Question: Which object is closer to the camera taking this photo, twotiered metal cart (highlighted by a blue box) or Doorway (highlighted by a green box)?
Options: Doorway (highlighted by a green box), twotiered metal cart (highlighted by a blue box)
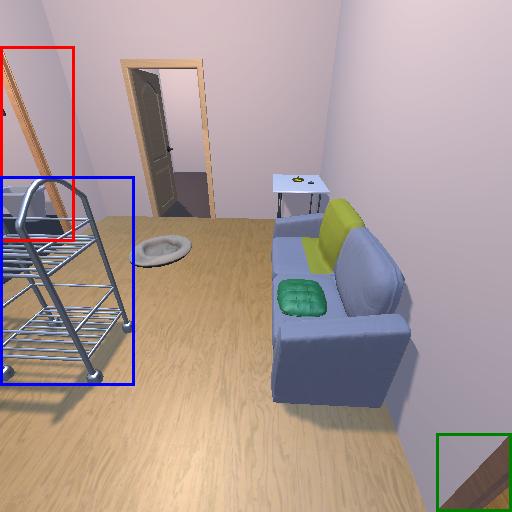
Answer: Doorway (highlighted by a green box)